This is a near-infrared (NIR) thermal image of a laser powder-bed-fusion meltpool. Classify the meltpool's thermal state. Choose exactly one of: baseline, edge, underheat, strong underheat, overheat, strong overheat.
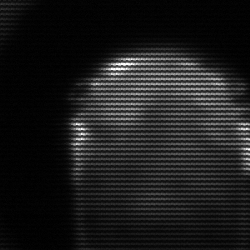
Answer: edge